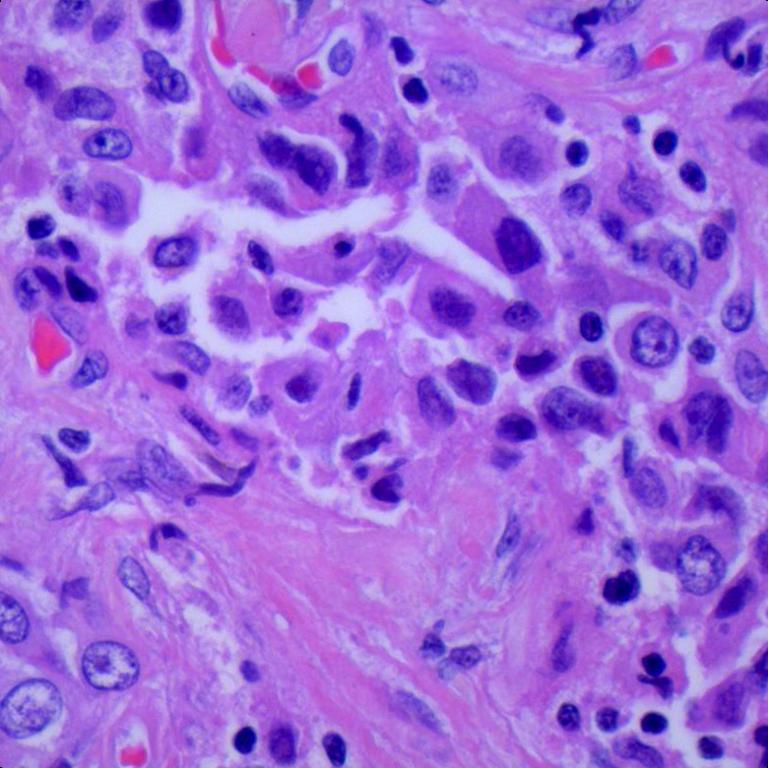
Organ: lung
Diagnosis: adenocarcinomas